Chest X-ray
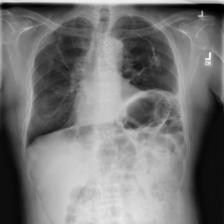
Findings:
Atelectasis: negative
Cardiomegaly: negative
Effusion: positive
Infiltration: negative
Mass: negative
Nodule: negative
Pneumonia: negative
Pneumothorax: positive
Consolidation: negative
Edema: negative
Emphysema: negative
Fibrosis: negative
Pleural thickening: negative
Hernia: negative